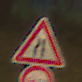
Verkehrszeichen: EinseitigVerengteFahrbahnLinks
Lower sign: Ueberholverbot
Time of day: Night
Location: Outdoor (Suburban)
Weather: PartlyCloudy
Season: NotSpecified
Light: Artificial